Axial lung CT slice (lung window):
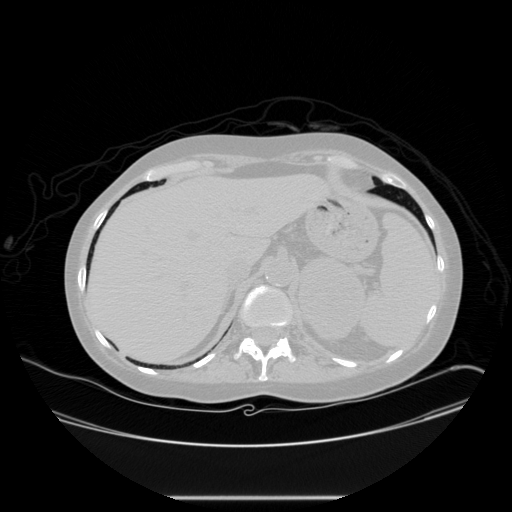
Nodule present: no